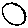
Label: circle